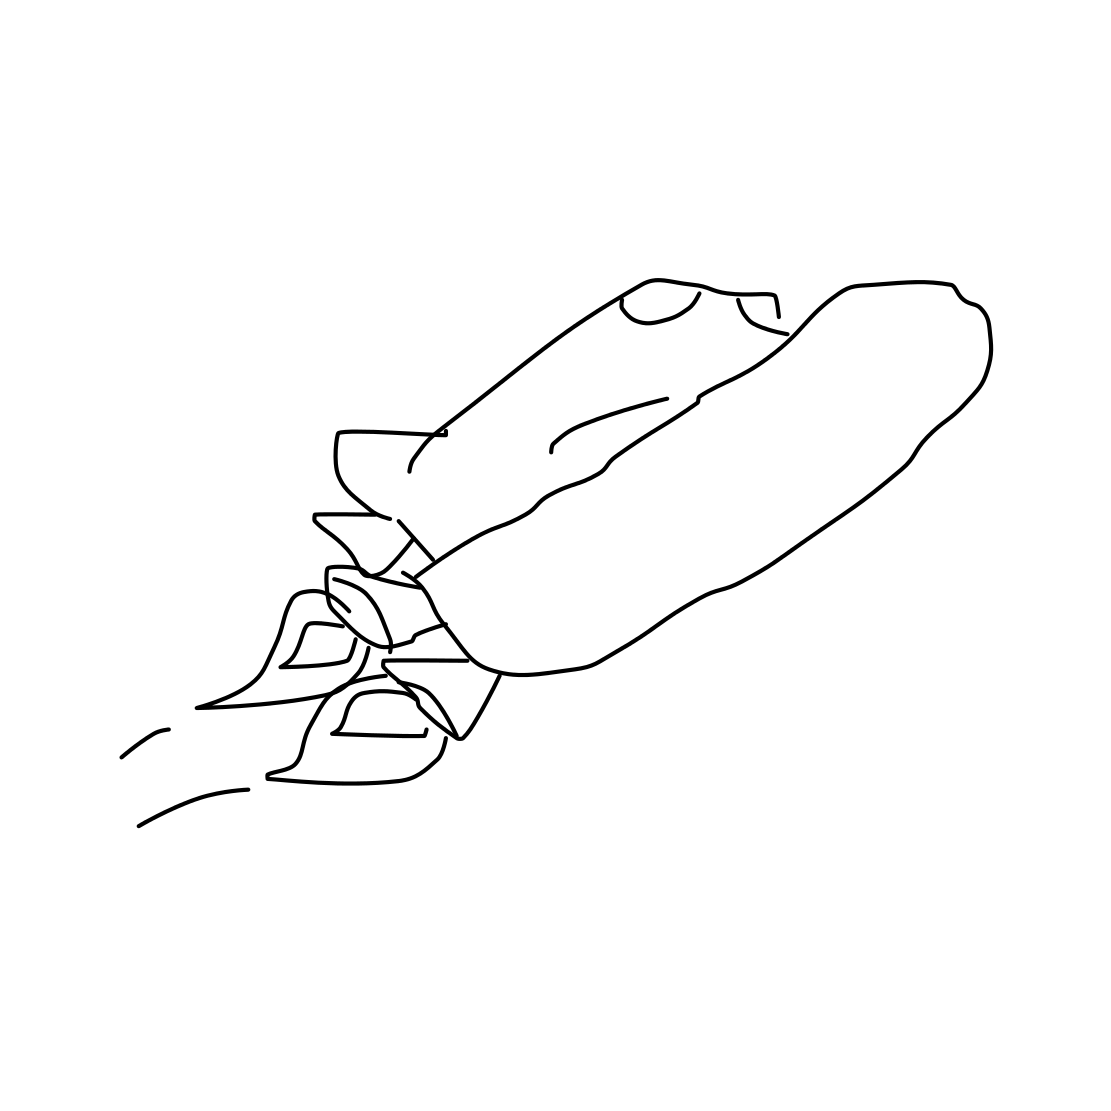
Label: space shuttle